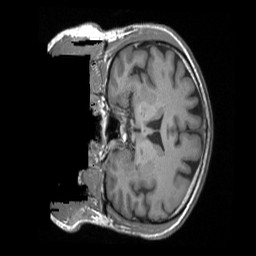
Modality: T1w
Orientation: coronal
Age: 50
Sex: male
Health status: ill
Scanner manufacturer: siemens
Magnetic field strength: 3 T
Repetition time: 1.9 s
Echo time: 0.00247 s